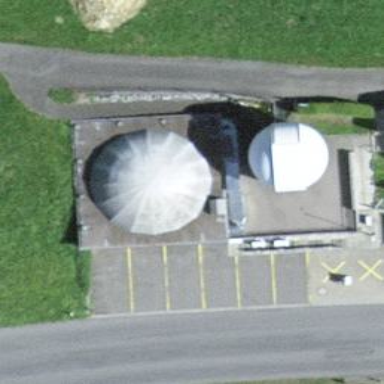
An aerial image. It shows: Planetarium.